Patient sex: M
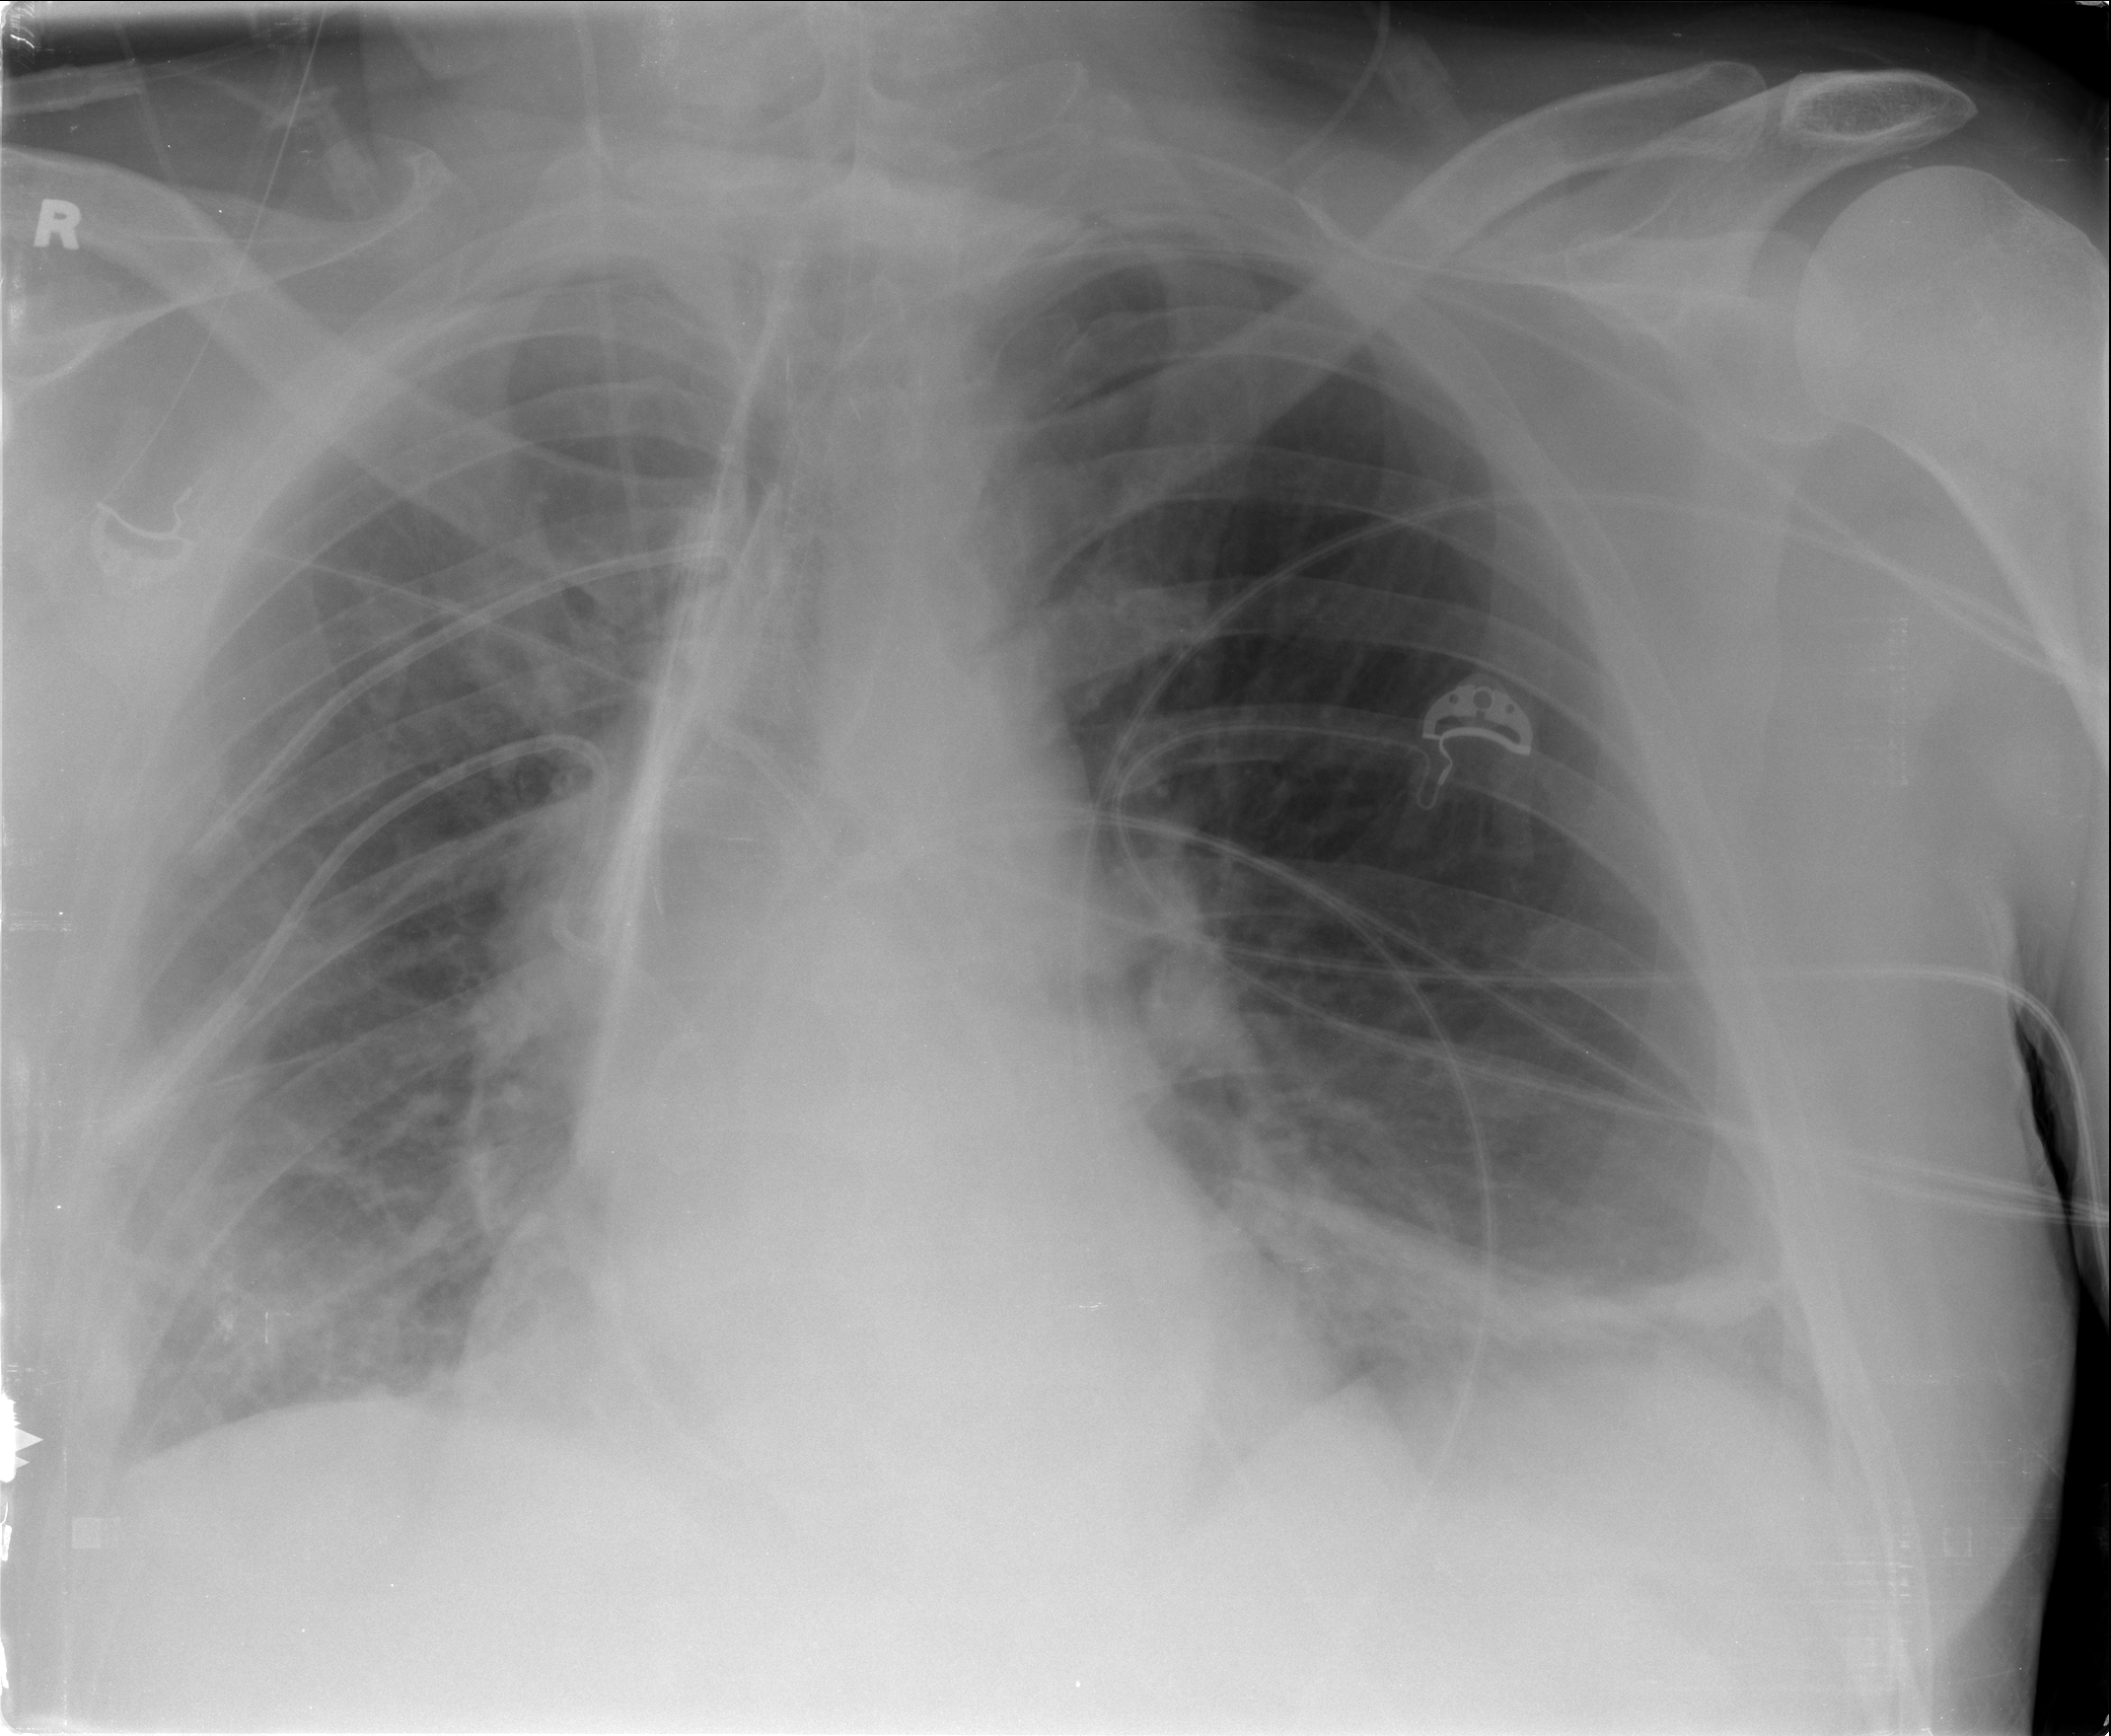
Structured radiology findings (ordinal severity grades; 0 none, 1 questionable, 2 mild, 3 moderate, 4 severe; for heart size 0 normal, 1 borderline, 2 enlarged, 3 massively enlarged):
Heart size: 0
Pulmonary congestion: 2
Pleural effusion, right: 2
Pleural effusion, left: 2
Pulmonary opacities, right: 2
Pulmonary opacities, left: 1
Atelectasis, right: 2
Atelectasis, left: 2